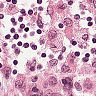
Metastatic tissue present: no